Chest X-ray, PA view. Patient: 32 years old, sex F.
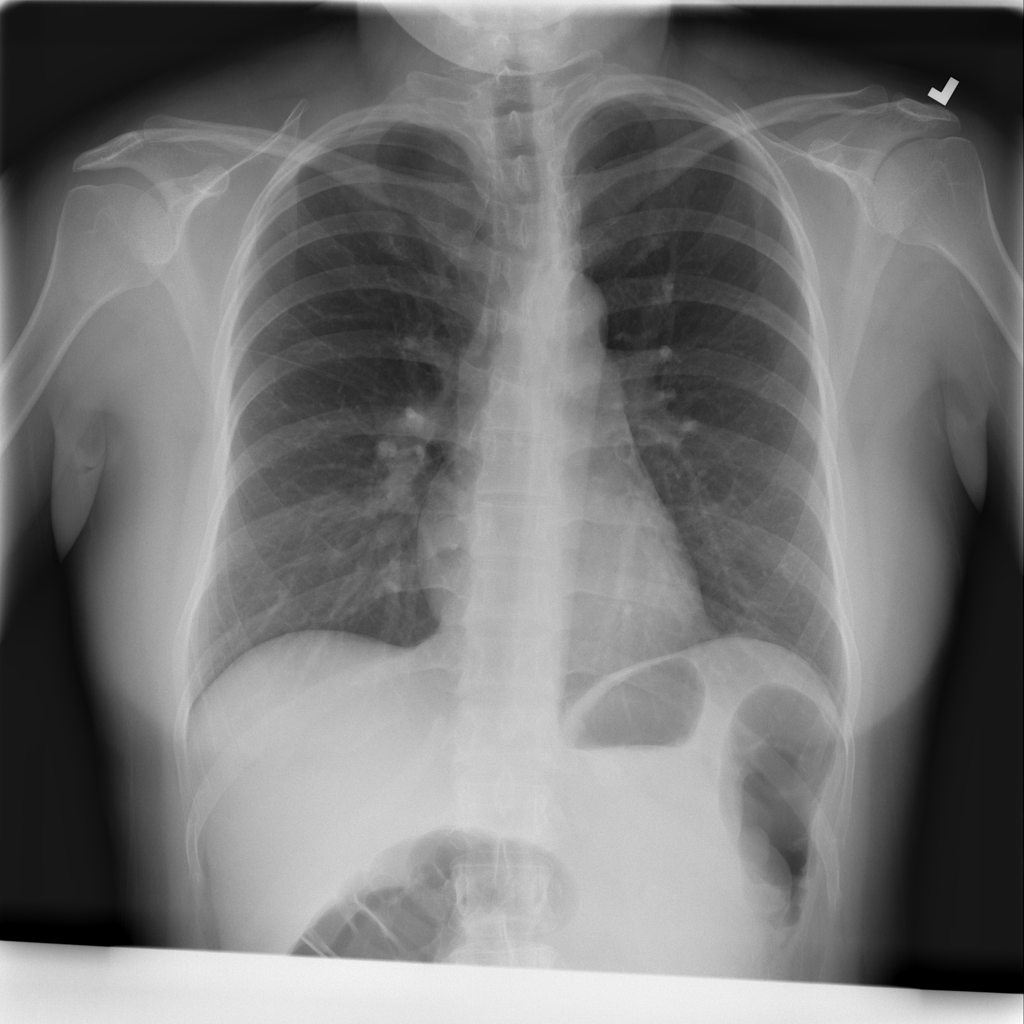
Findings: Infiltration